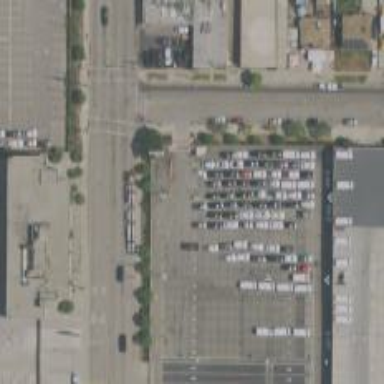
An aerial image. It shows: Car rental facility.